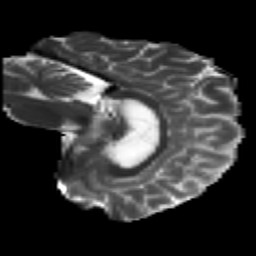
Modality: T2w
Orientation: sagittal
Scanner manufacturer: ge
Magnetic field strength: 3 T
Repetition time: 8.8 s
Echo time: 0.0808 s